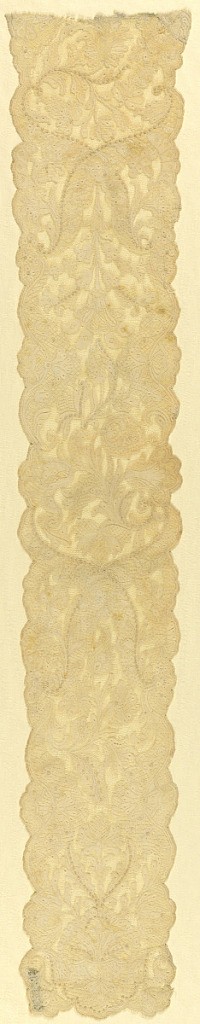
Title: Cap streamer
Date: mid-18th century
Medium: linen Technique: needle lace
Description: Design consists of asymmetric floral sprays bordered by scalloped ribbon, crossing at intervals and dividing pattern into compartments.